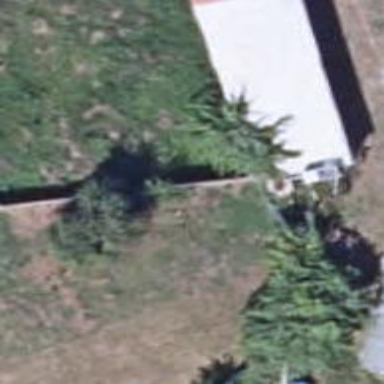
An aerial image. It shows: Fence.